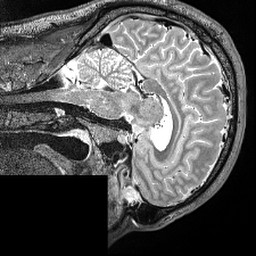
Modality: T2w
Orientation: sagittal
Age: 31
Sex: male